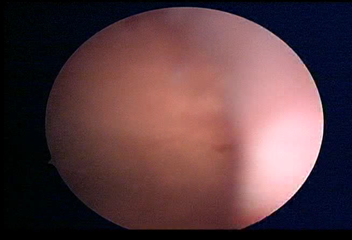
Modality: WLC
Class: Normal mucosa
Bladder cancer association: No